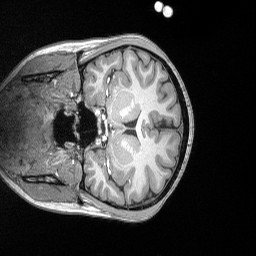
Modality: T1w
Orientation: coronal
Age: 25
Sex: female
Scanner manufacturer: siemens
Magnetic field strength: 3 T
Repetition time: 2.53 s
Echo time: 0.00164 s